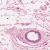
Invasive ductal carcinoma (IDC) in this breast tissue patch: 0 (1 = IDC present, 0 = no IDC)